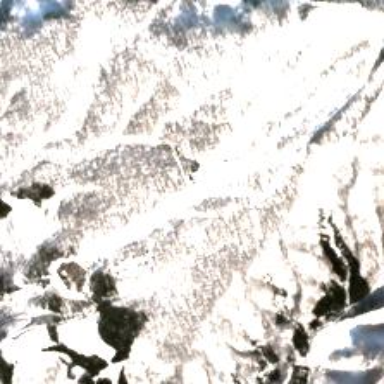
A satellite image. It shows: Area designated for winter sports.